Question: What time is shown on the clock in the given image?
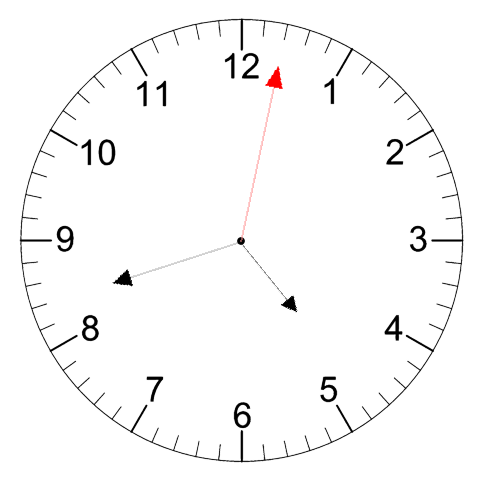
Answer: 04:42:02